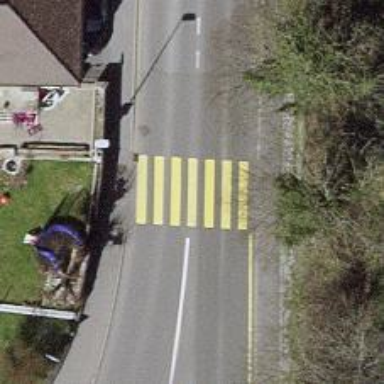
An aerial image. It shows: Uncontrolled road crossing with markings.